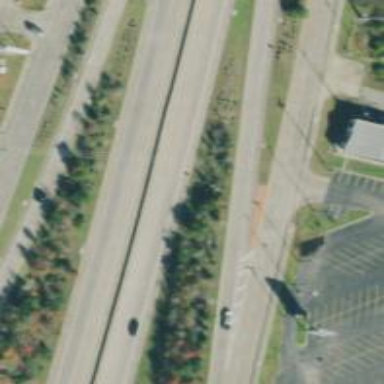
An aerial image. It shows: Trunk highway with expressway features.